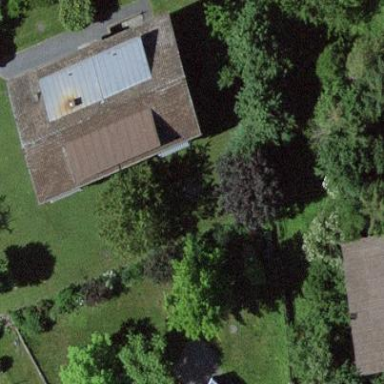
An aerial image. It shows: Gabled roof on residential building.